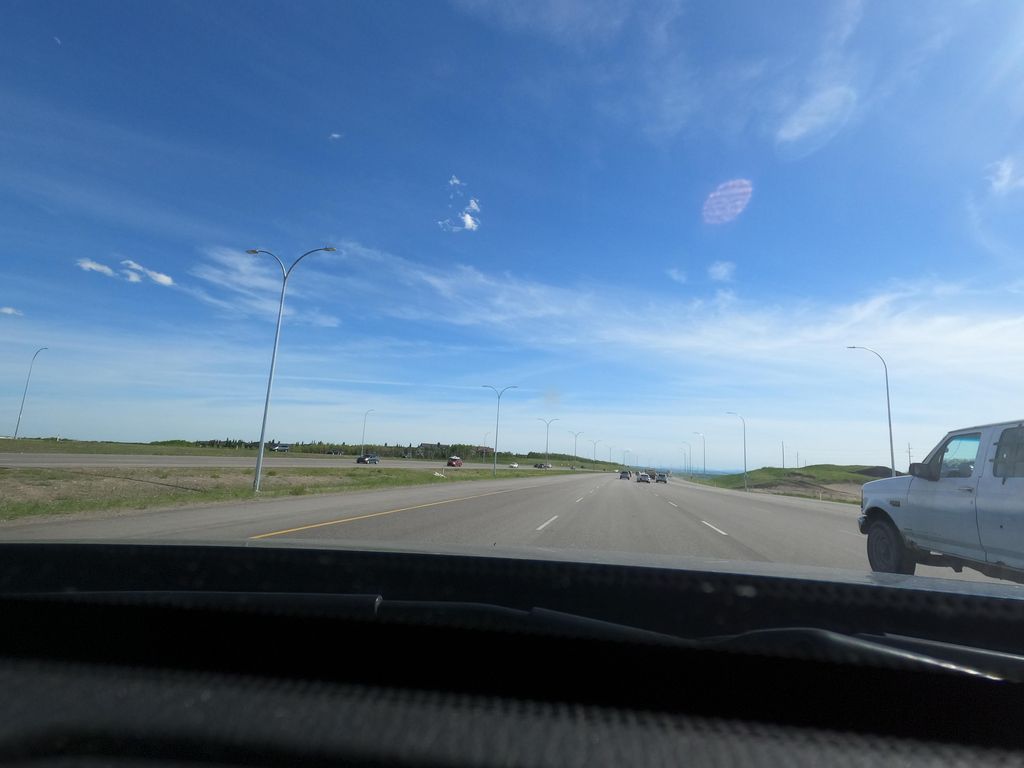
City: calgary